Question: I do have some problem regarding saving changes when I'm going to modify my table. I'm using user defined default in my fields. I'm wondering that the reason why I can't modify my table because I'm using user defined default. When click the save button I always encounter this error message

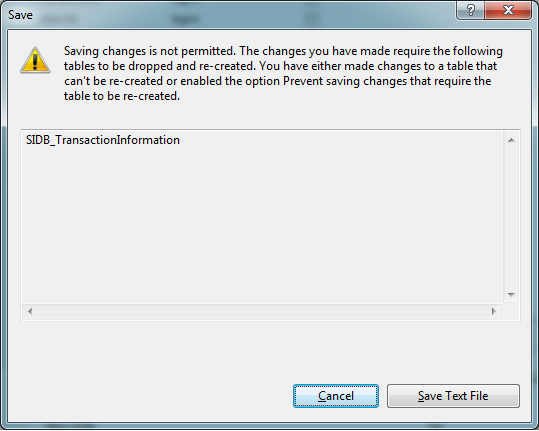
Answer: There's an option in SQL Server Management Studio to prevent you from doing changes that require a table to be rebuilt from scratch.
Go under 'Tools > Options > Designers' and find the checkbox 'Prevent saving changes that require table re-creation' and uncheck that checkbox.

It's not a bug - :-)